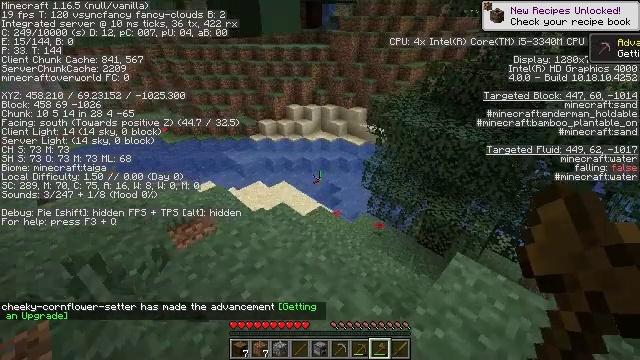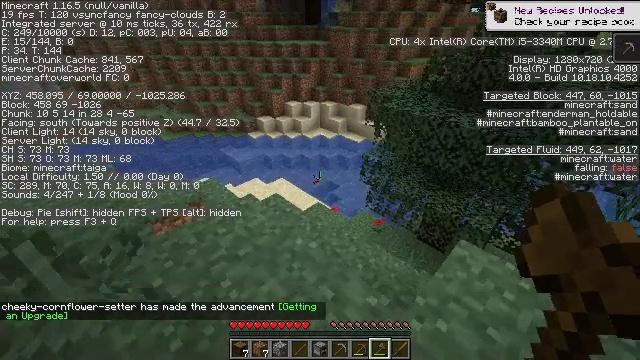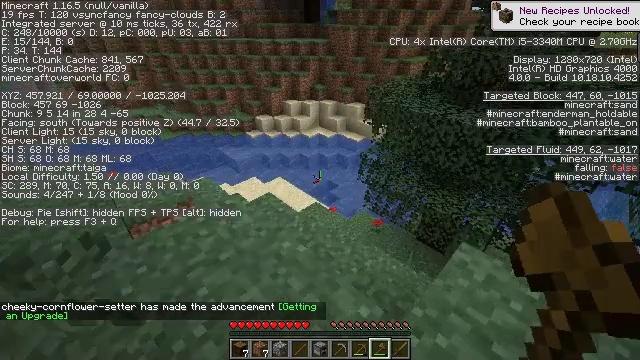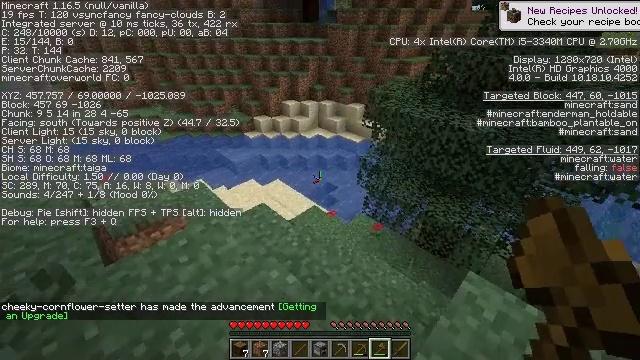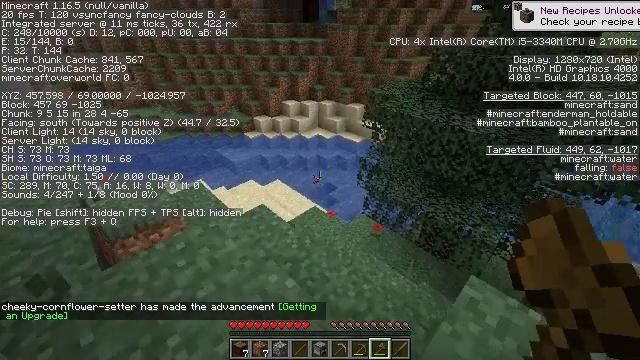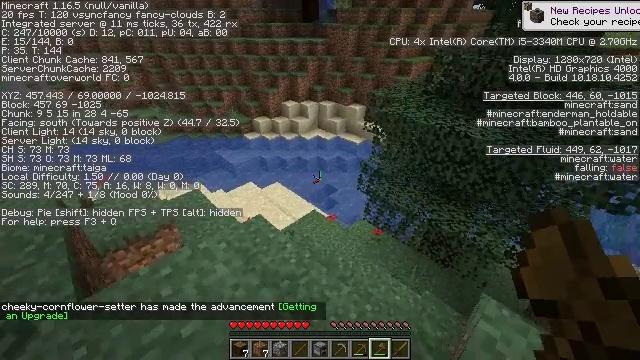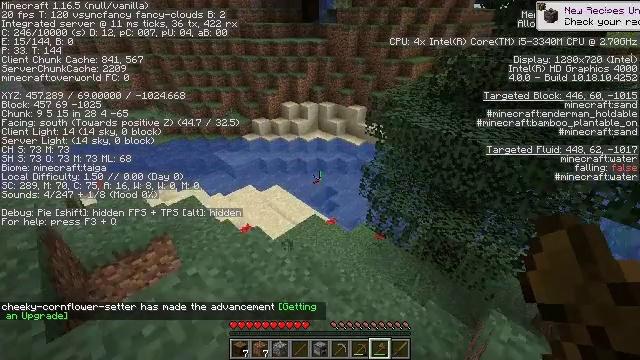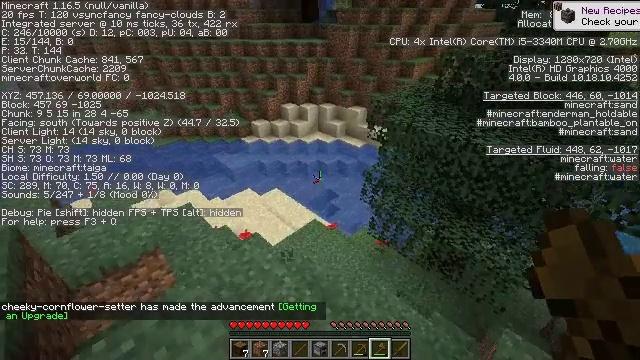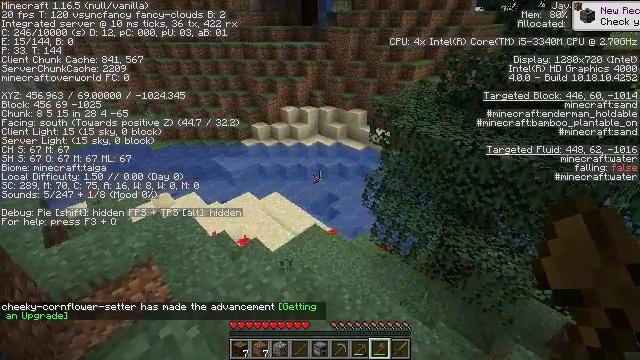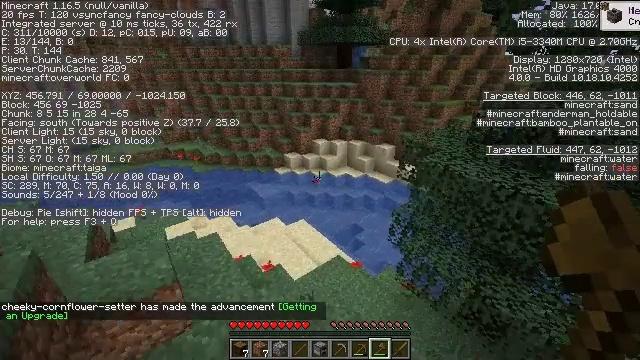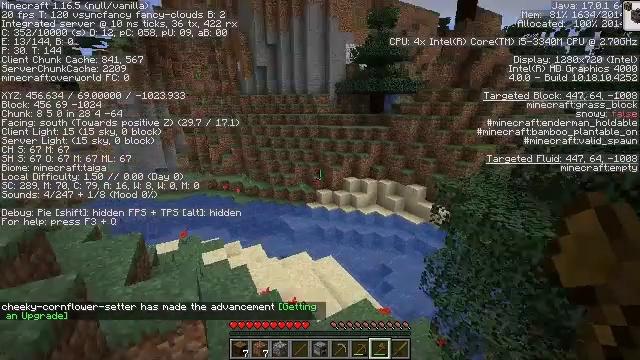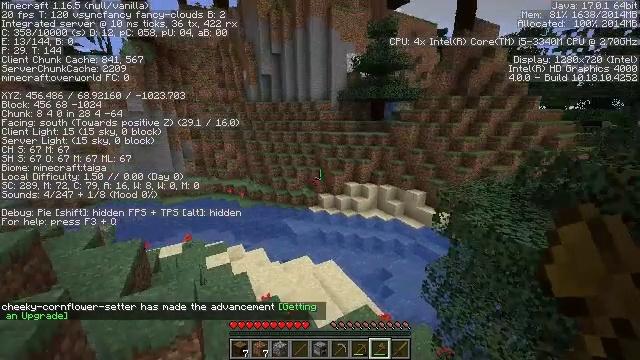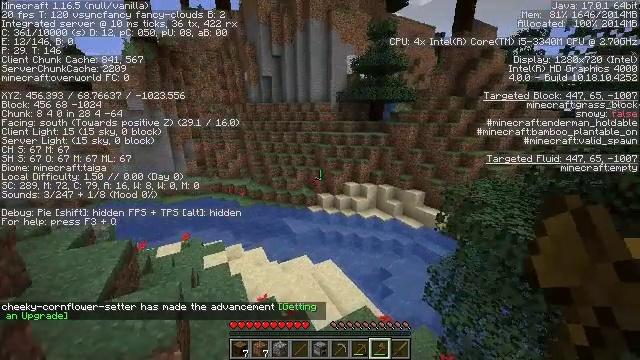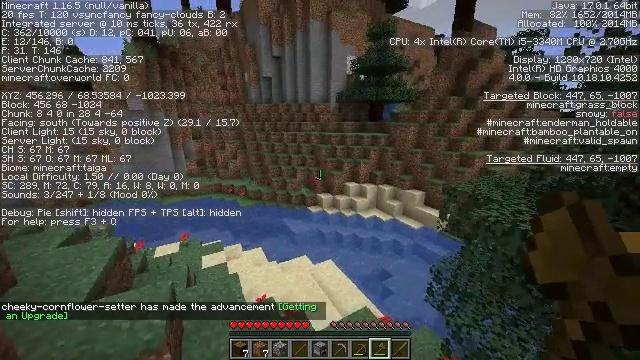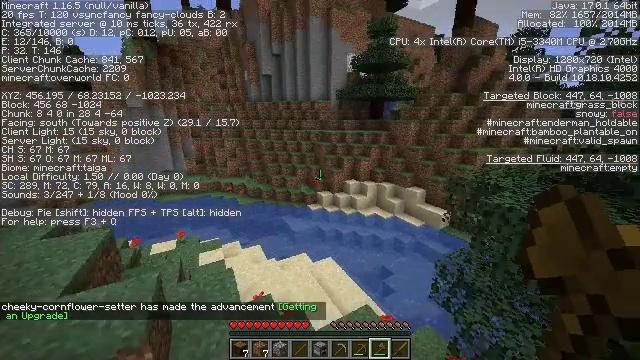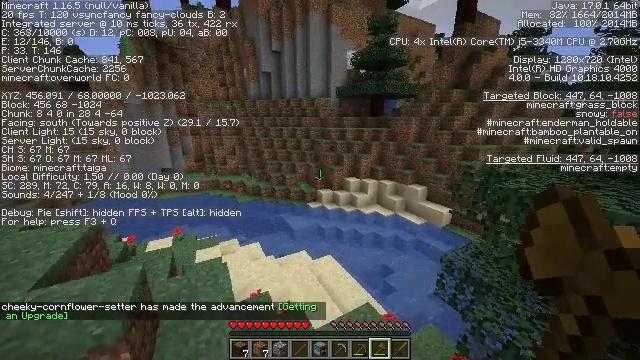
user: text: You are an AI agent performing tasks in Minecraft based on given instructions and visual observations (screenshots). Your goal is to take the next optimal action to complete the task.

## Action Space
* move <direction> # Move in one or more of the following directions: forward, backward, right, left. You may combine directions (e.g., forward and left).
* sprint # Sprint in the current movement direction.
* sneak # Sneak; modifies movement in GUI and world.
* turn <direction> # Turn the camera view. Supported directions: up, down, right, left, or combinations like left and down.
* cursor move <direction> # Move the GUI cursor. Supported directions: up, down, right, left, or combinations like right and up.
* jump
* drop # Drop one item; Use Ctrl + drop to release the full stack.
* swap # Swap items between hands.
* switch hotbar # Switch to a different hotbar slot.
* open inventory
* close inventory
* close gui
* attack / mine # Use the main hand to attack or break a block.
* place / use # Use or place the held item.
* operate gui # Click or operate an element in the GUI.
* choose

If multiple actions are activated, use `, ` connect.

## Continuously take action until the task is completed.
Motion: motion action
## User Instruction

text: Harvest mossy cobblestone for building.
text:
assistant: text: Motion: move forward
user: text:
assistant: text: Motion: move forward
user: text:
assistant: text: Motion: move forward
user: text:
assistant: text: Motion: move forward
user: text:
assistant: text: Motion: move forward
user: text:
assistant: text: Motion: move forward
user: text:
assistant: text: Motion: move forward
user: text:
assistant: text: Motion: move forward, sprint
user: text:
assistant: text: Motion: move forward, sprint, turn left and up
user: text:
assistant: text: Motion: move forward, sprint, turn left and up
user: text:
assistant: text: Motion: move forward, sprint, turn up
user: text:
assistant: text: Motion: move forward, sprint
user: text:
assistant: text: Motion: move forward, sprint
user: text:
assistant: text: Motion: move forward, sprint
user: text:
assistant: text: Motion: move forward, sprint
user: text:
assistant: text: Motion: move forward, sprint
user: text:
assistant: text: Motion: move forward, sprint, turn left and up
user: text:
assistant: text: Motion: move forward, sprint, turn left and up
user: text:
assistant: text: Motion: move forward, sprint
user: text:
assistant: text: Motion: move forward, sprint
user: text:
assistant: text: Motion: move forward, sprint
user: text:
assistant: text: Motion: move forward, sprint, turn left and up
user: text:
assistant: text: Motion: move forward, sprint, turn left and up
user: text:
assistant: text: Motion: move forward, sprint, turn left and up
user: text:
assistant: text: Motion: move forward, sprint, turn left
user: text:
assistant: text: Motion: move forward, sprint, turn left and down
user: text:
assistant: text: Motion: move forward, sprint, turn left
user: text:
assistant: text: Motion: move forward, sprint
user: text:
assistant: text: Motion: move forward, sprint
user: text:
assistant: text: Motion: move forward, sprint, turn right